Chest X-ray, AP view. Patient: 65 years old, sex M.
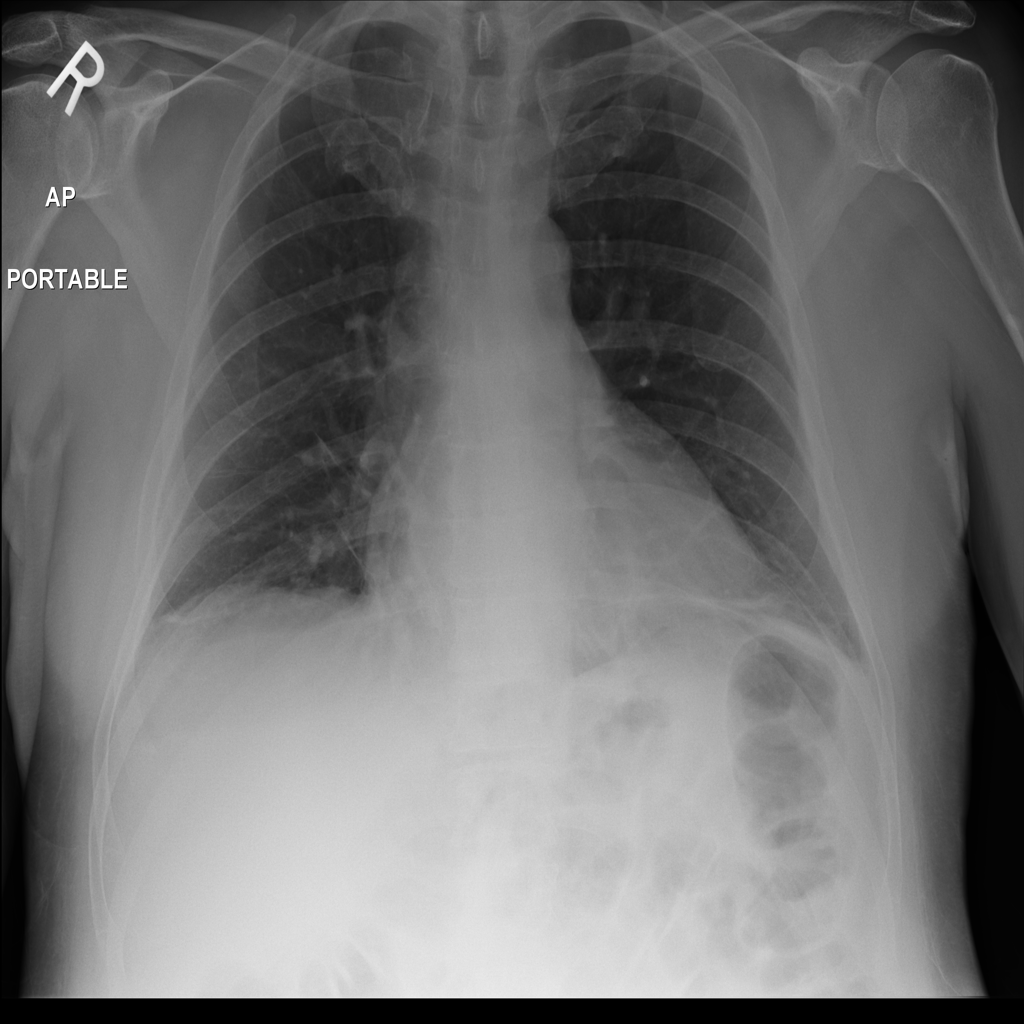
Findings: Atelectasis